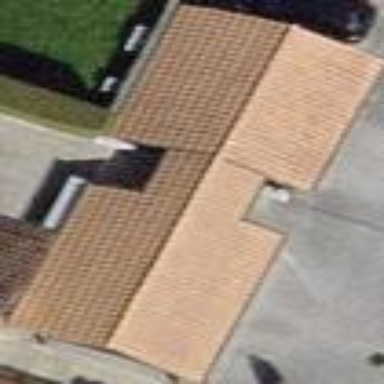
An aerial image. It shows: Group of garages.